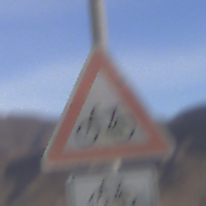
Verkehrszeichen: RadverkehrRechts
Zusatzzeichen unten: RichtungsangabeDurchPfeile9
Umgebung: Outdoor, Nature
Tageszeit: MorningAfternoon
Wetter: PartlyCloudy
Licht: Natural
Jahreszeit: NotSpecified
Kontrast: HighContrast